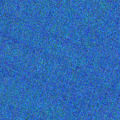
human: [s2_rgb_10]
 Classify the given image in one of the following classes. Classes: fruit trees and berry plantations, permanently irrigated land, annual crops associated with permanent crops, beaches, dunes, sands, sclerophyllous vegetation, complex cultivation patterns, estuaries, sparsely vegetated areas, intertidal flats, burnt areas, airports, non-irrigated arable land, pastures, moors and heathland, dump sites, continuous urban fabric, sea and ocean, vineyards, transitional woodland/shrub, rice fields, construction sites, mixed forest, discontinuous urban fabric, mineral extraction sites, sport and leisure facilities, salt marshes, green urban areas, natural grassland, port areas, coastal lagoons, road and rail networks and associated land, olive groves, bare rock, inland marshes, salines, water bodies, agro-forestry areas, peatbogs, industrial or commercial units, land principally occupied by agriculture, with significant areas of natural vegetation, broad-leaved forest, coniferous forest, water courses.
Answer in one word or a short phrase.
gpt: sea and ocean